Question: How can I get the start and end points of a 'Line' that its center is at 'Point(x,y)' and has an angle of 'T' to x-axis? The length of the Line is 2*L.

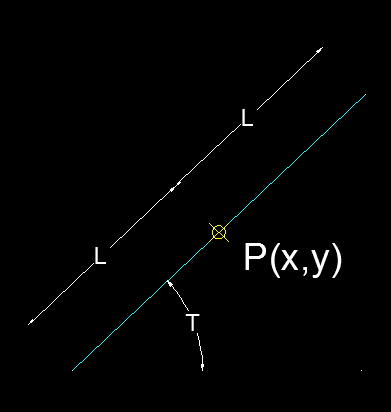
Answer: For some unfathomable reason I found myself fascinated by this question. But I will provide my answer in terms of C# code. Building off Donald Berk's answer (which I found to have an error as originally posted, see my comment to his answer), I created the following console application.
To prove the equation, I drew a known line with coordinates (2,1) (6,5). The angle of the line is 45 deg, or 0.7853 rad. The line's total length is 5.6569, with a midpoint coordinate of (4,3). When I plugged in the values of the midpoint coordinate, line length, and angle, I got the correct start and end points. This was how I discovered that Donald's original answer was incorrect -- probably a copy/paste error.
'''
using System;
namespace LineMuncher
{
class Program
{
static void Main(string[] args)
{
Line myLine = CoordinateGeometry.GetLineFromMidpointCoord(0.7853d, 4.0d, 3.0d, 5.6569d);
Console.WriteLine("Start({0},{1}) : End({2},{3})"
, Math.Round(myLine.StartPoint.X)
, Math.Round(myLine.StartPoint.Y)
, Math.Round(myLine.EndPoint.X)
, Math.Round(myLine.EndPoint.Y));
Console.ReadKey();
}
}
public class CoordinateGeometry
{
public static Line GetLineFromMidpointCoord(
double Angle, double MidPointX, double MidPointY, double Len)
{
Line theLine = new Line();
theLine.StartPoint.X = MidPointX - ((Len / 2.0d) * Math.Sin(Angle));
theLine.StartPoint.Y = MidPointY - ((Len / 2.0d) * Math.Cos(Angle));
theLine.EndPoint.X = MidPointX + ((Len / 2.0d) * Math.Sin(Angle));
theLine.EndPoint.Y = MidPointY + ((Len / 2.0d) * Math.Cos(Angle));
return theLine;
}
}
public class Line
{
public Line()
{
StartPoint = new Coordinate();
EndPoint = new Coordinate();
}
public Coordinate StartPoint { get; set; }
public Coordinate EndPoint { get; set; }
}
public class Coordinate
{
public Coordinate()
{
X = 0.0d;
Y = 0.0d;
}
public double X { get; set; }
public double Y { get; set; }
}
}
'''